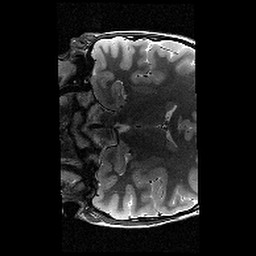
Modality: T2w
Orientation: coronal
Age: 11
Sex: male
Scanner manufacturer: siemens
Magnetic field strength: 3 T
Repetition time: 9.23 s
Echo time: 0.067 s